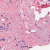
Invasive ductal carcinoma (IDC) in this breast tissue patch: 1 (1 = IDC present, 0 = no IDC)